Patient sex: M
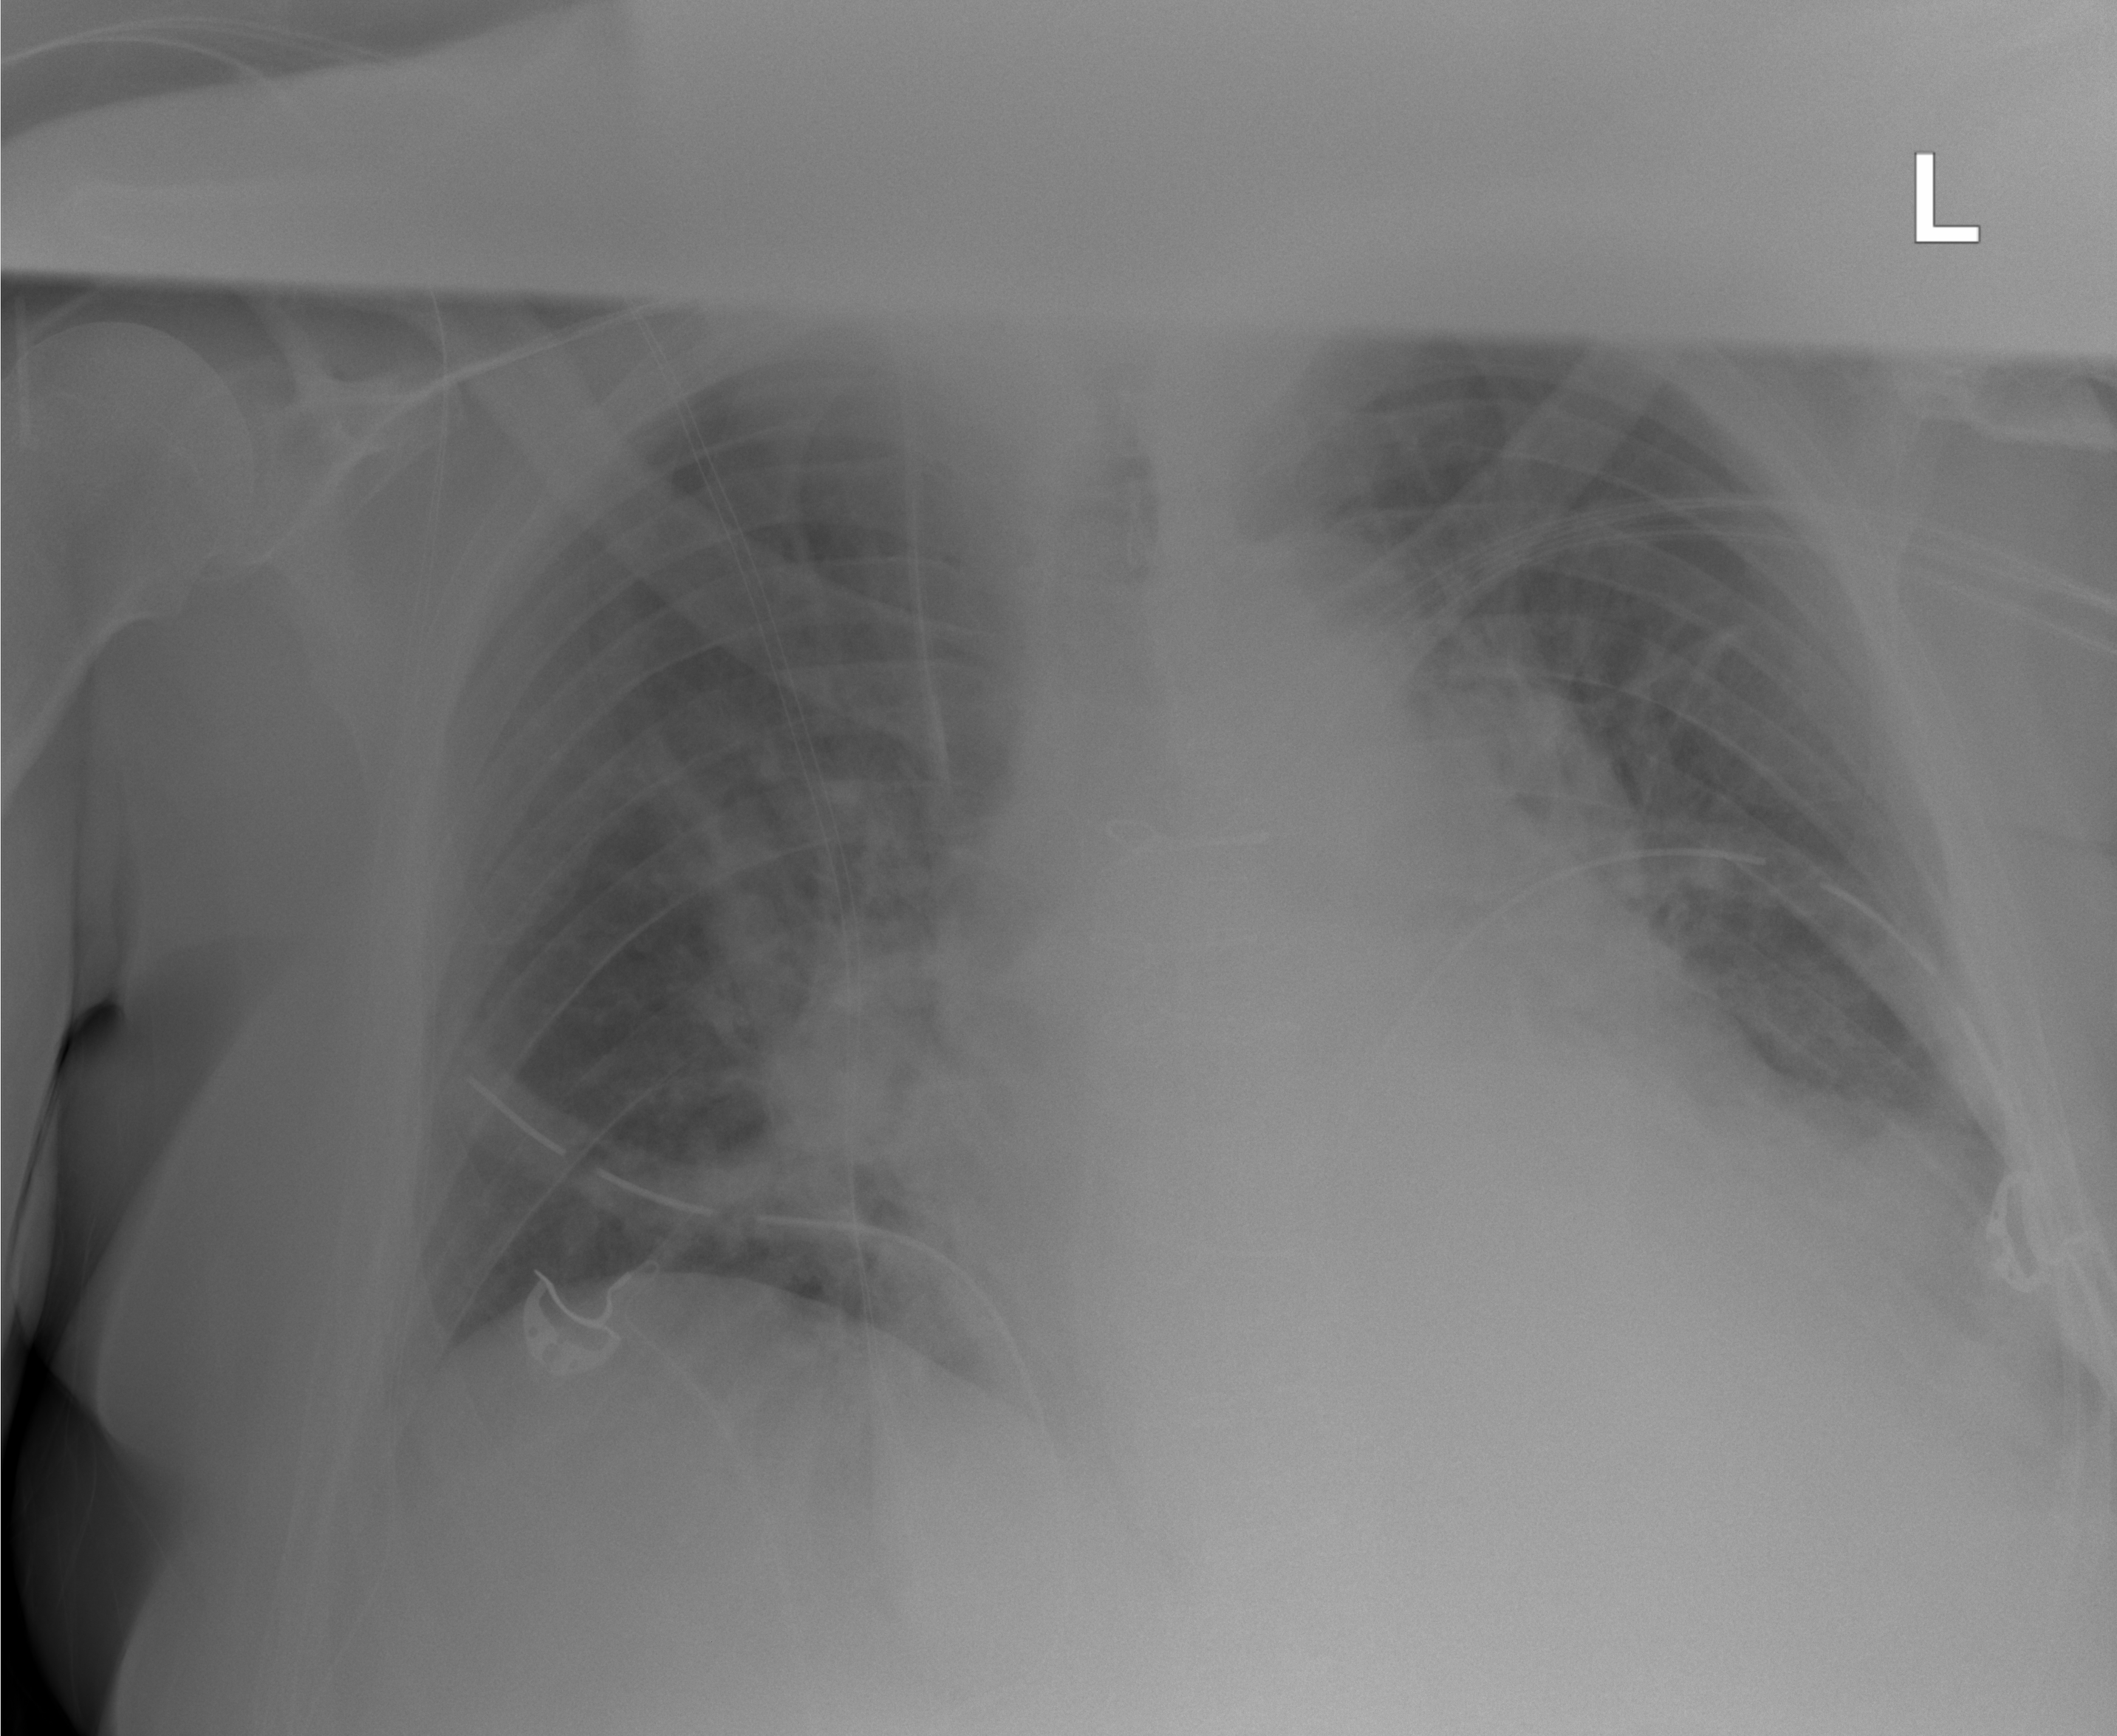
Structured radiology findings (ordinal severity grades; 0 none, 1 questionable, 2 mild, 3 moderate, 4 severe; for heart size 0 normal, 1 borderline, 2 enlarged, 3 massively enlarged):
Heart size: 2
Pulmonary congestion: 2
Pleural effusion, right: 1
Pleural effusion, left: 2
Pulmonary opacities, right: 2
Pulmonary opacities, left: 2
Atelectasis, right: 2
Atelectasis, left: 2